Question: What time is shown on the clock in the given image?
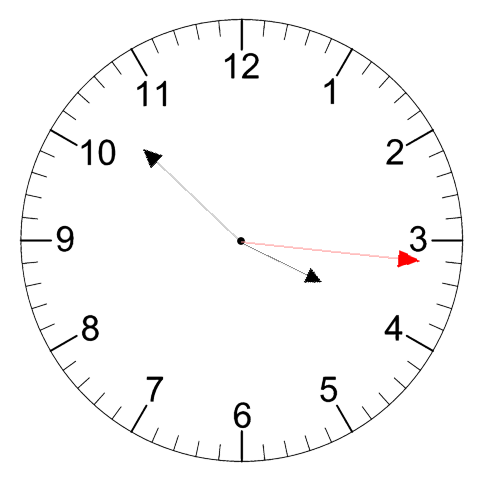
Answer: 03:52:16